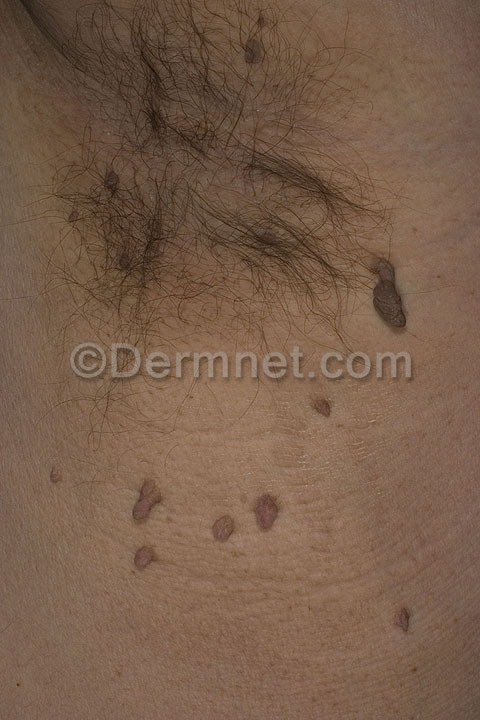
Disease: Seborrheic Keratoses and other Benign Tumors